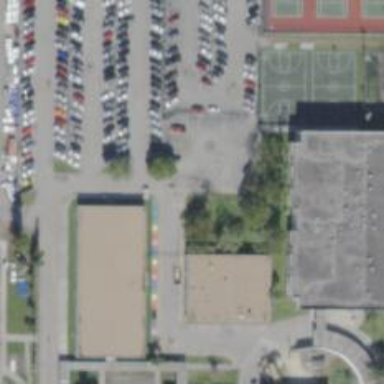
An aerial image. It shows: Parking space.